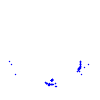
Particle: proton